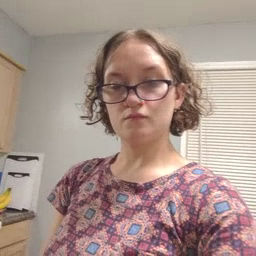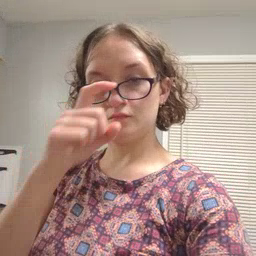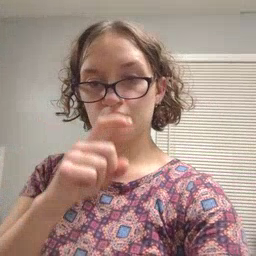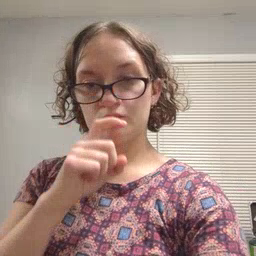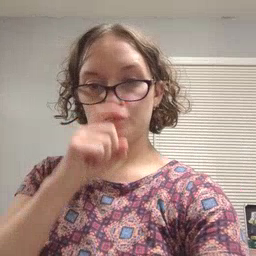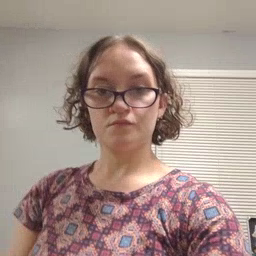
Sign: doll